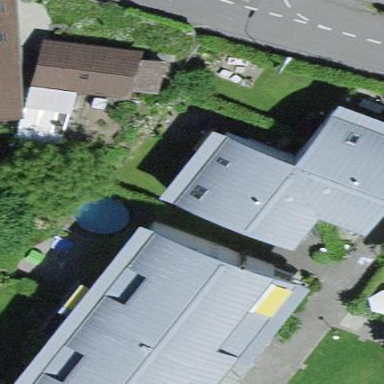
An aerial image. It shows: Flat-roofed residential building.